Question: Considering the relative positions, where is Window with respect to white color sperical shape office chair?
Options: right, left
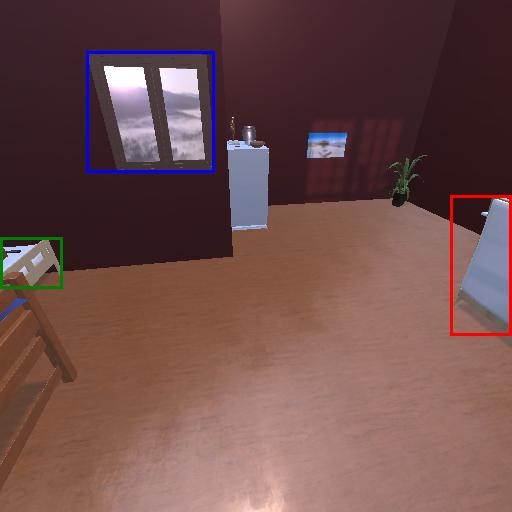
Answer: right